This grayscale texture is a bearing vibration snapshot reshaped row-by-row into a square image. Based on the visible evidence, which condition applies: normal, inner_race, outer_race, ball?
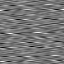
Answer: inner_race